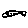
Label: fish